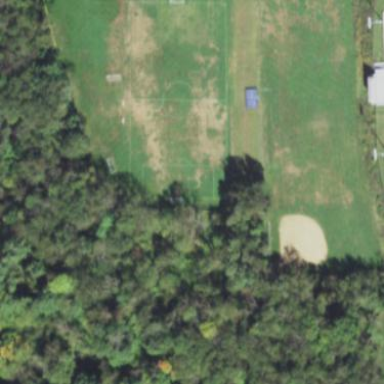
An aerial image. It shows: Soccer pitch with grass surface for leisure and sports.